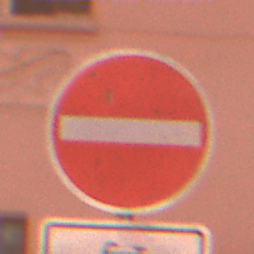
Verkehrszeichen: VerbotDerEinfahrt
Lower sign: EinspurigeFahrzeugeFrei1
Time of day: Night
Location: Outdoor (Urban)
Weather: Overcast
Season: Winter
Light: Artificial